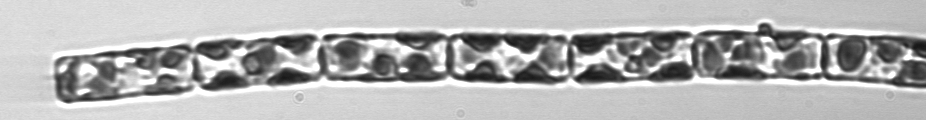
Label: Guinardia_delicatula